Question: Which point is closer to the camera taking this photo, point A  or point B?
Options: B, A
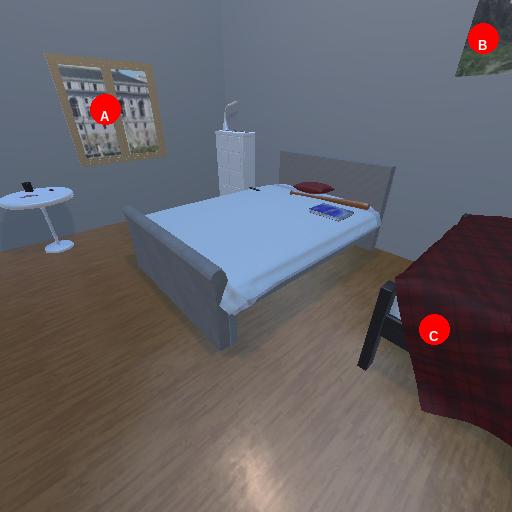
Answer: B